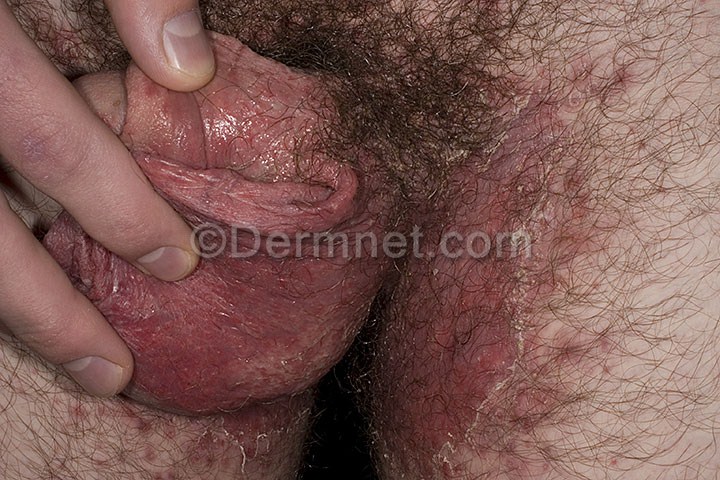
Disease: Tinea Ringworm Candidiasis and other Fungal Infections